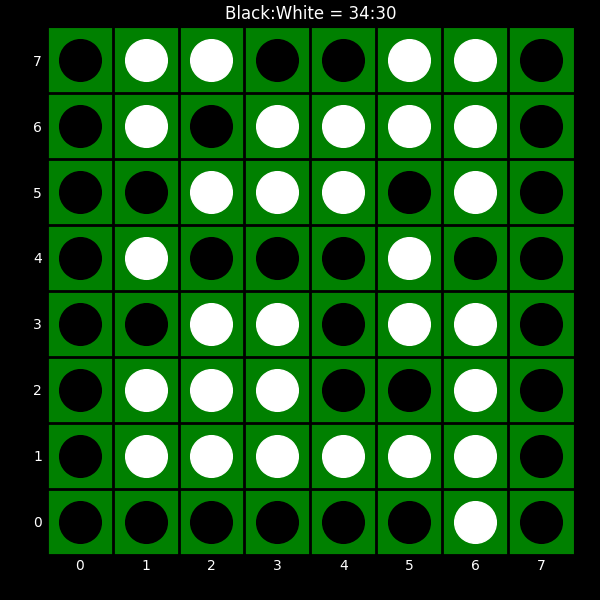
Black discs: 34
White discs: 30